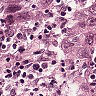
Metastatic tissue present: yes